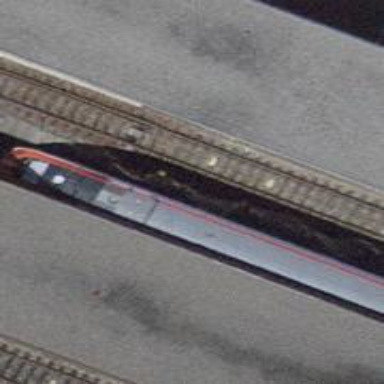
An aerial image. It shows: Railway signal.